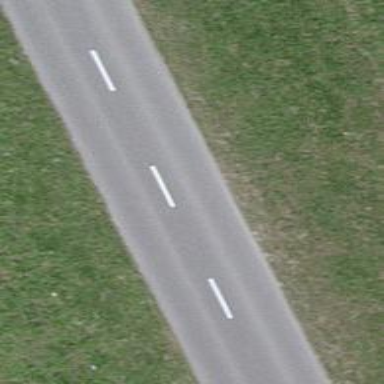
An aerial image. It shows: Tertiary road.